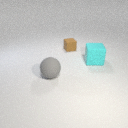
small brown rubber cube to the right of large gray rubber sphere